Question: I am doing a project on ISBN barcode scanning. I have tried many scanning applications but after scanning this barcode:
the app only gives me back the barcode 9780749423490.
But what I need to obtain is the ISBN code <PHONE> instead, as it is in the database of my library. Is there any method to get it?
Can anyone explain the difference between these two codes? Why is the barcode number and ISBN barcode number different? Is it the same for some books and different for some ? thanks!
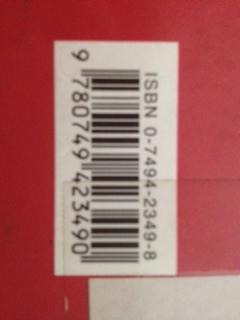
Answer: It looks like the confusion is the difference between the "ISBN 10" and "ISBN 13" standards.
The ISBN Agency website <URL> says:
'''
"Does the ISBN-13 have any meaning imbedded in the numbers?
The five parts of an ISBN are as follows:
1. The current ISBN-13 will be prefixed by "978"
2. Group or country identifier which identifies a national or geographic grouping of publishers
3. Publisher identifier which identifies a particular publisher within a group
4. Title identifier which identifies a particular title or edition of a title
5. Check digit is the single digit at the end of the ISBN which validates the ISBN"
'''
So the 978 is clearly just filler. After that, the next 9 numbers are obviously the same in both numbers. The last digit in both numbers is a check digit, which is different in ISBN 10 and ISBN 13. See <URL> for details, but the two formulas are:
For ISBN 10 (the top one), the sum of all digits multiplied by mutlipliers 10-9-8-7-6-5-4-3-2-1 mod 11 should be 0:
'''
0*10 + 7 *9 + 4*8 + 9*7 + 4*6 + 2*5 + 3*4 + 4*3 + 9*2 + 8*1 % 11 == 0
'''
For ISBN 13 (the bottom one) the sum of the odd digits * 1 plus the sum of the even digits * 3 should be 0. This is including the leading 978. (this is similar to the UPC code as "user..." mentioned but a little different as noted in the Wikipedia article):
'''
9*1 + 7*3 + 8*1 + 0*3 + 7*1 + 4*3 + 9*1 + 4*3 + 2*1 + 3*3 + 4*1 + 9*3 + 0*1 % 10 == 0
'''
So you can get the ISBN 10 code (top) from the ISBN 13 (bottom) code as follows:
'''
isbnBaseCode = <9780749423490 from the 4th to 12th characters>
isbn10CheckDigit = 11 - (isbnBaseCode[0]*10 + isbnBaseCode[1]*9 + ... + isbnBaseCode[8]*2) % 11
isbnCode10 = isbnBaseCode + isbn10CheckDigit
'''